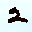
Label: 2